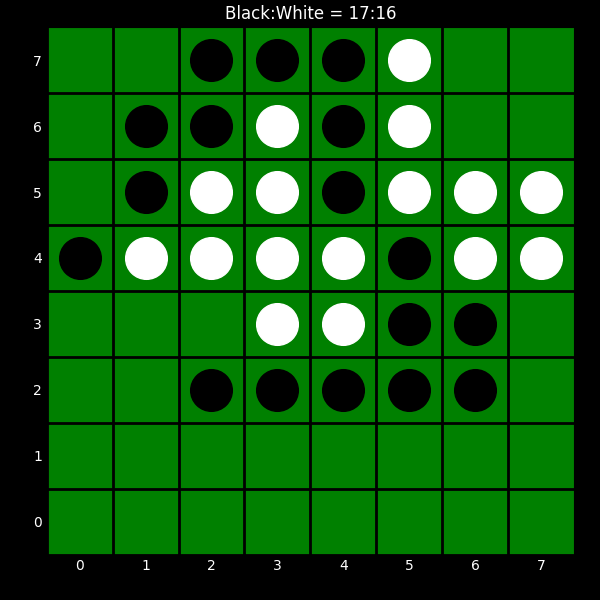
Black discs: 17
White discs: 16